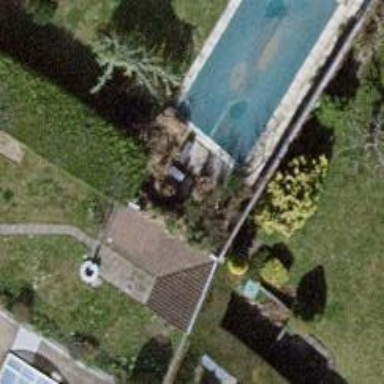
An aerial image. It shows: Swimming pool located in leisure land.